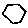
Label: hexagon